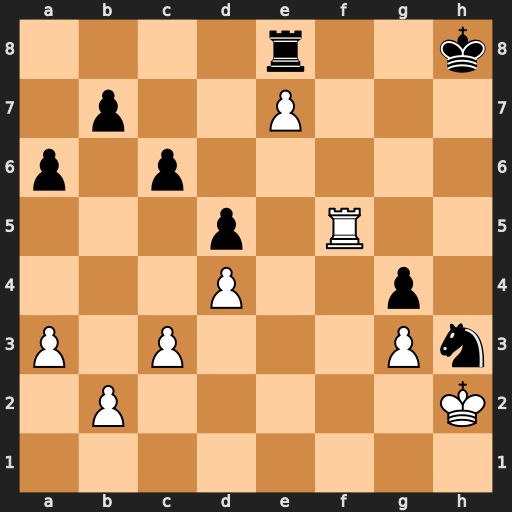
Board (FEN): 4r2k/1p2P3/p1p5/3p1R2/3P2p1/P1P3Pn/1P5K/8
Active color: w
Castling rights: -
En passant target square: -
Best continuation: Rf8+ Kg7 Rxe8